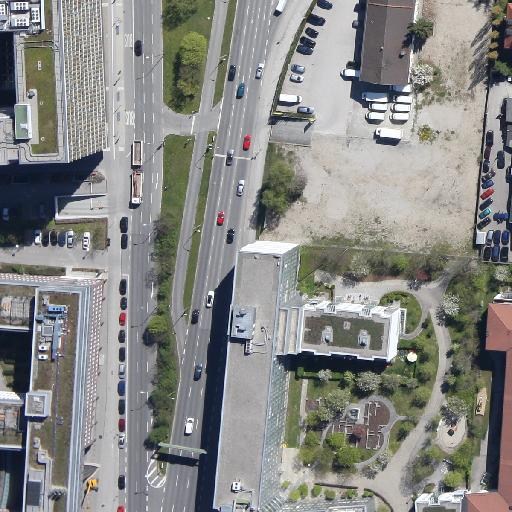
Referring expression: car in the parking area